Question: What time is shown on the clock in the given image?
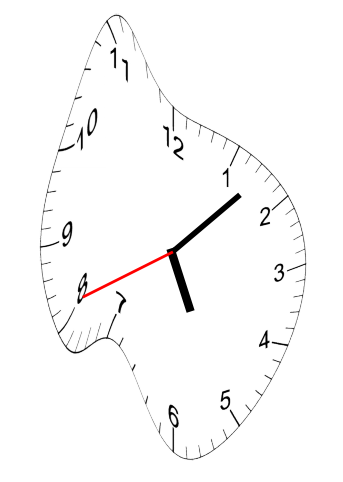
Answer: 05:07:41